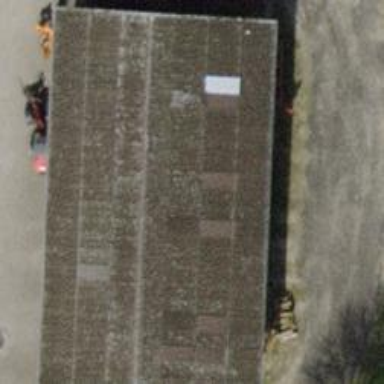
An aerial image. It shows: Rural barn.